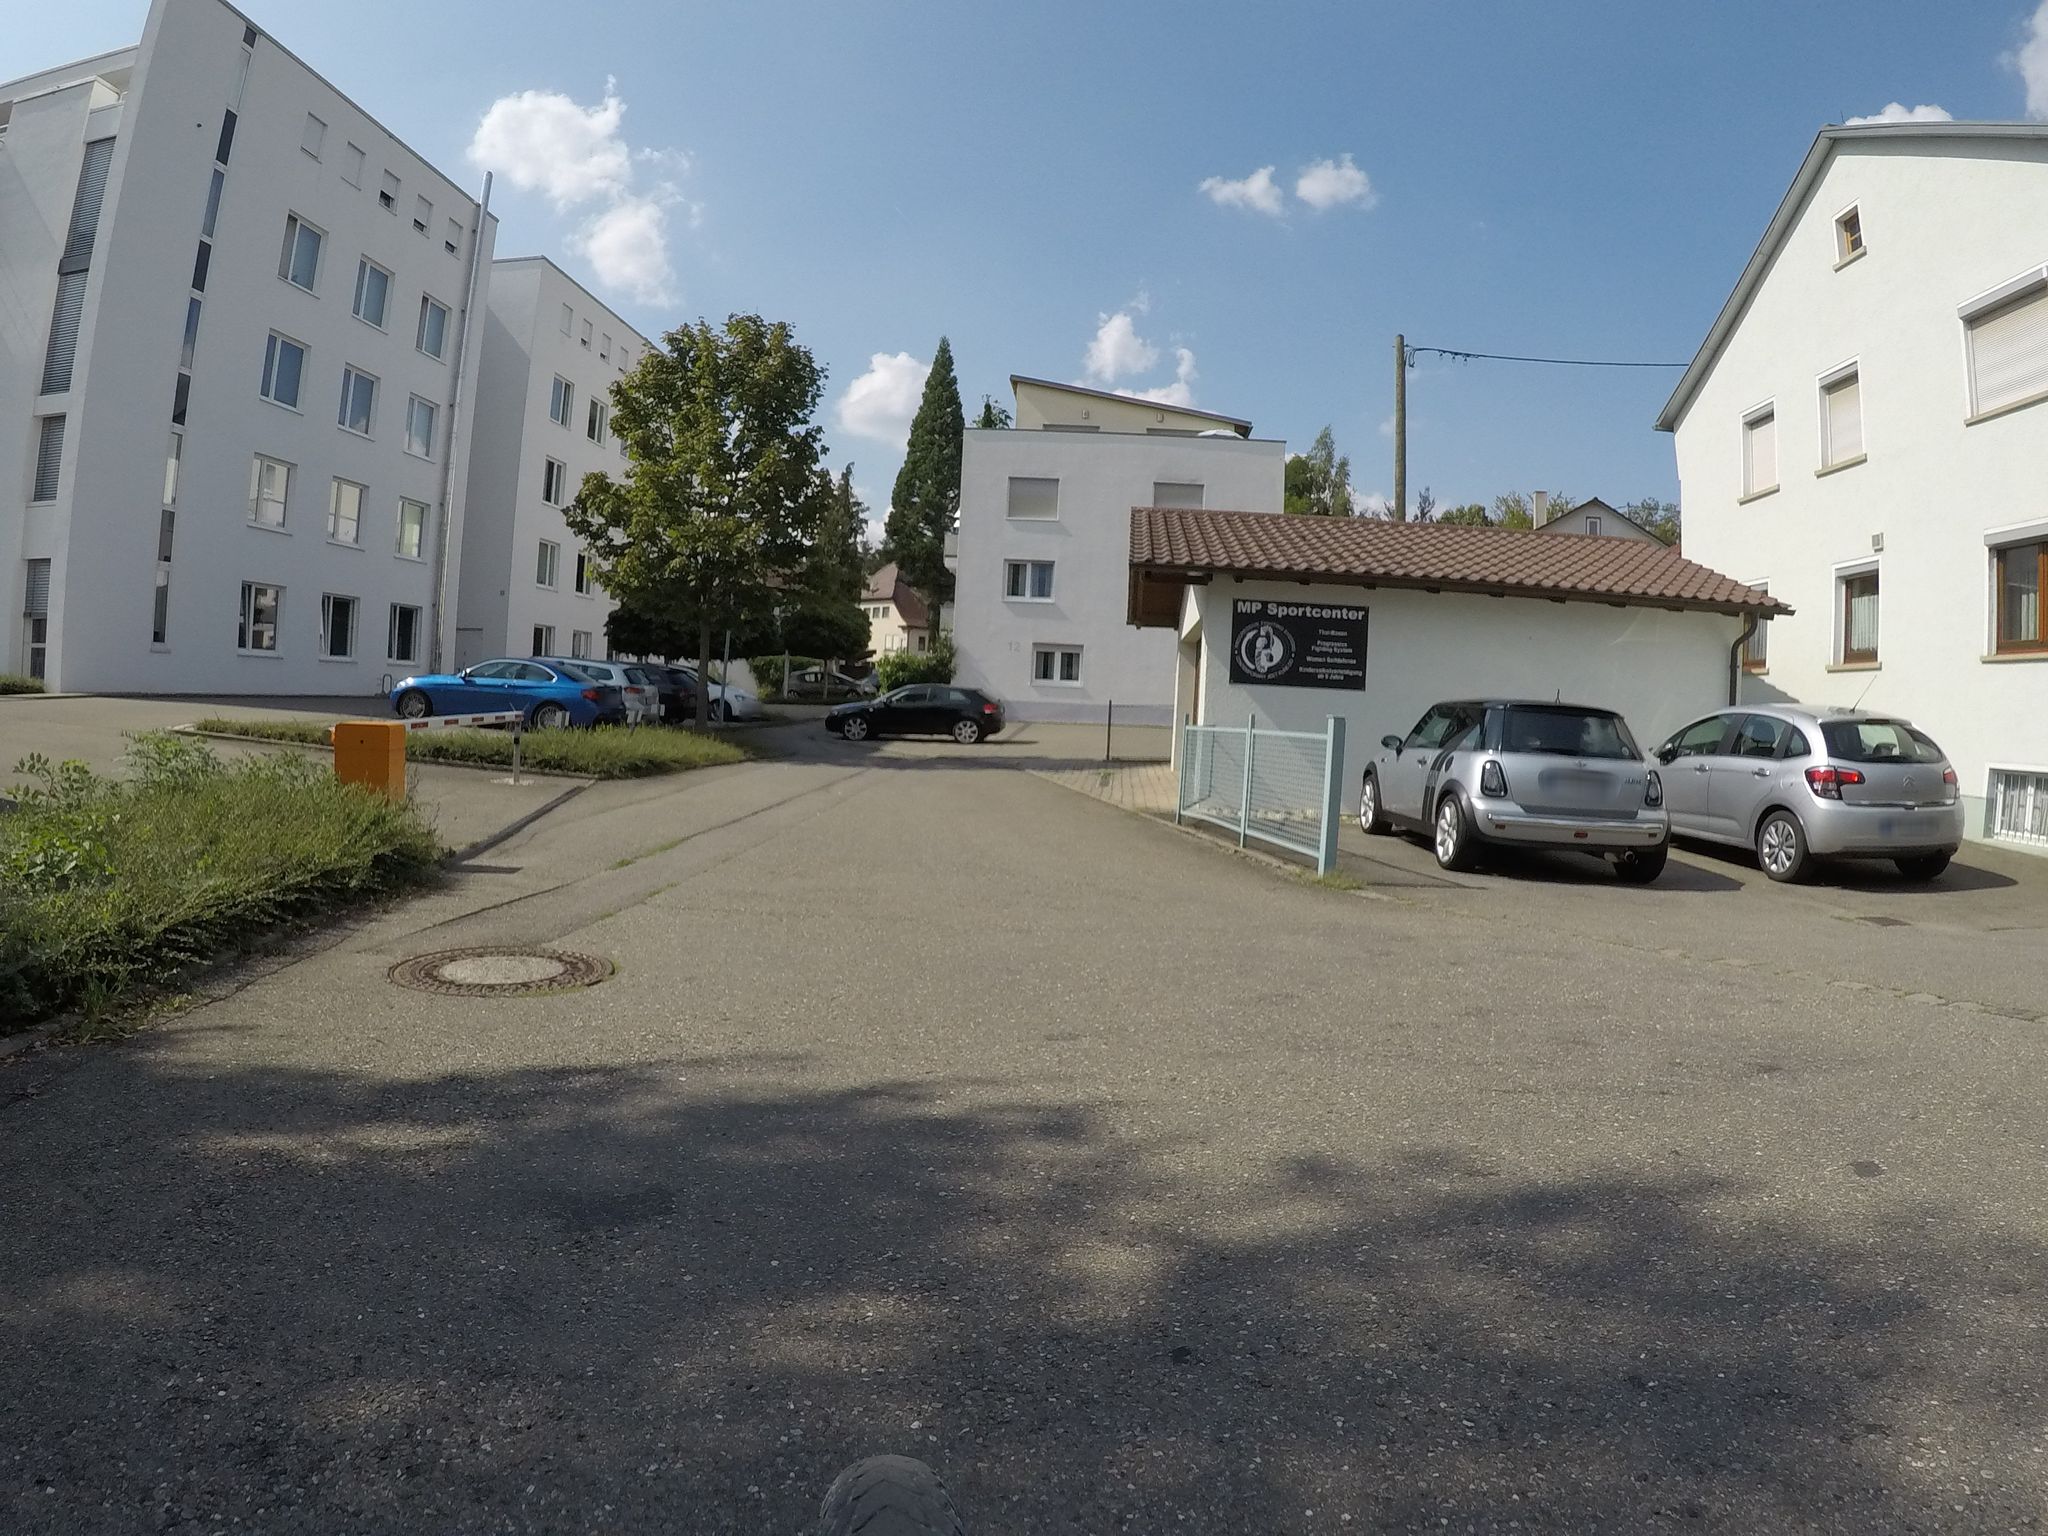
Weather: clear
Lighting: day
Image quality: good
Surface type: walking surface
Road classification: service, footway, path
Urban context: dense urban cluster
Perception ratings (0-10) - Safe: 3.85, Lively: 6.35, Beautiful: 7.88, Boring: 5.18, Depressing: 6.01, Wealthy: 3.71